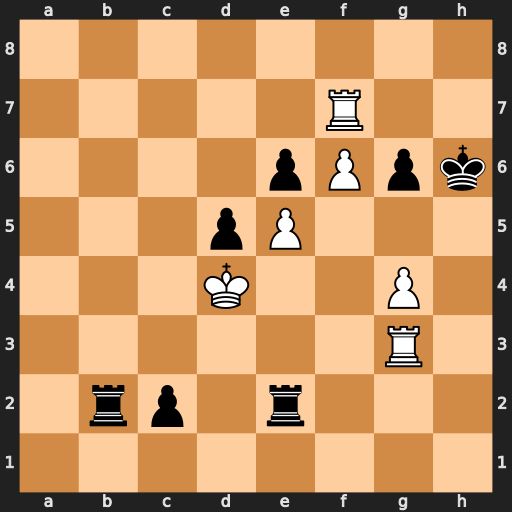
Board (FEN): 8/5R2/4pPpk/3pP3/3K2P1/6R1/1rp1r3/8
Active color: w
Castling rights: -
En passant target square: -
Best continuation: g5+ Kh5 Rh7#